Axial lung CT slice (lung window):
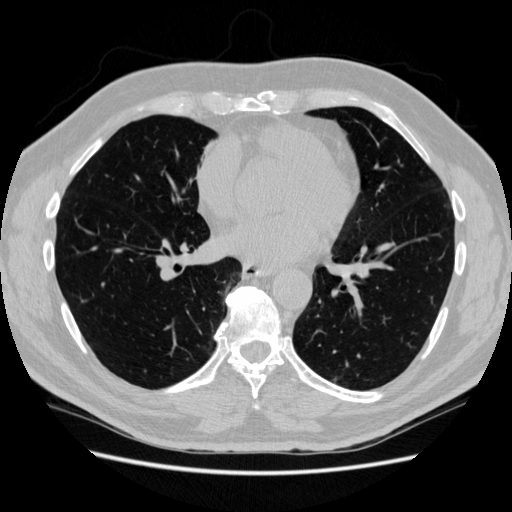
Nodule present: no